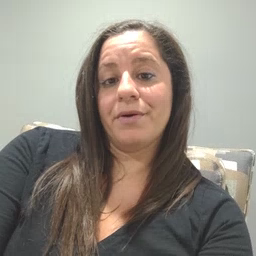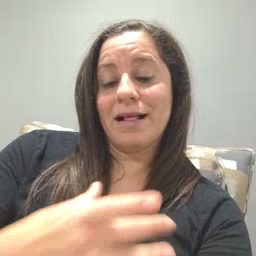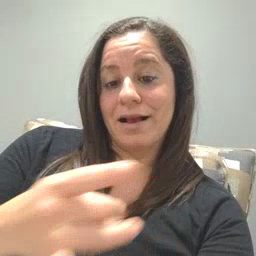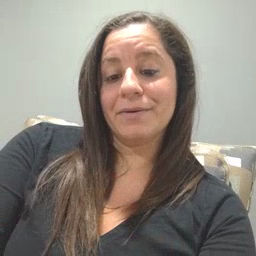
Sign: like